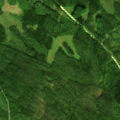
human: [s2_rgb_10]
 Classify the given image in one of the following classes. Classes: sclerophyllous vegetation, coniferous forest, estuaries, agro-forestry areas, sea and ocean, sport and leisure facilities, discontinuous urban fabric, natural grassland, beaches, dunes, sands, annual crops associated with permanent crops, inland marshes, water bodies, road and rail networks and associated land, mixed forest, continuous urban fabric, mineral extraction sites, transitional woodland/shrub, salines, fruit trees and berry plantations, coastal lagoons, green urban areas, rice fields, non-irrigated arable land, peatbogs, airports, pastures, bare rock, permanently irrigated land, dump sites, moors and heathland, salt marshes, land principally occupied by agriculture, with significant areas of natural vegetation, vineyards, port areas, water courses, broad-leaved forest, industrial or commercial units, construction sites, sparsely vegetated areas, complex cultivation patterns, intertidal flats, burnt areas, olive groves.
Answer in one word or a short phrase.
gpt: coniferous forest, mixed forest